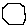
Label: hexagon